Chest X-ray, AP view. Patient: 78 years old, sex F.
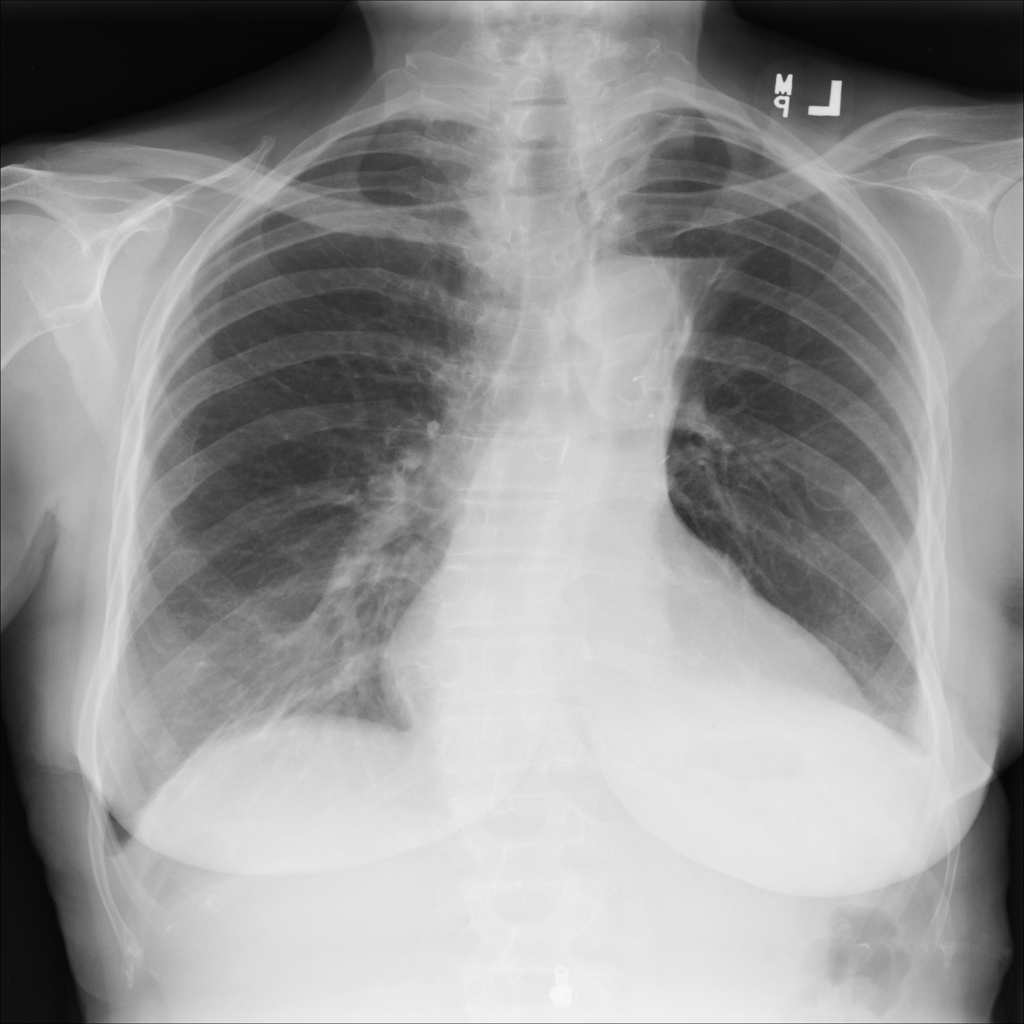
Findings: Atelectasis, Effusion, Infiltration, Pneumothorax